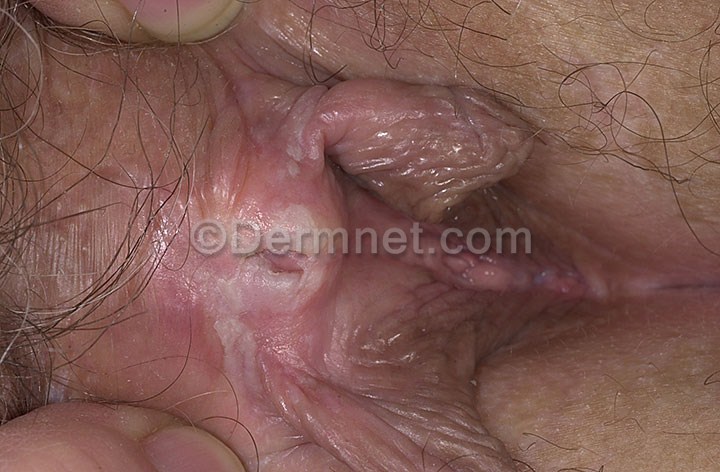
Disease: Psoriasis pictures Lichen Planus and related diseases